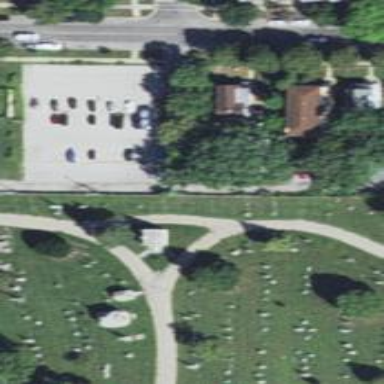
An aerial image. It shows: Sector in the cemetery.